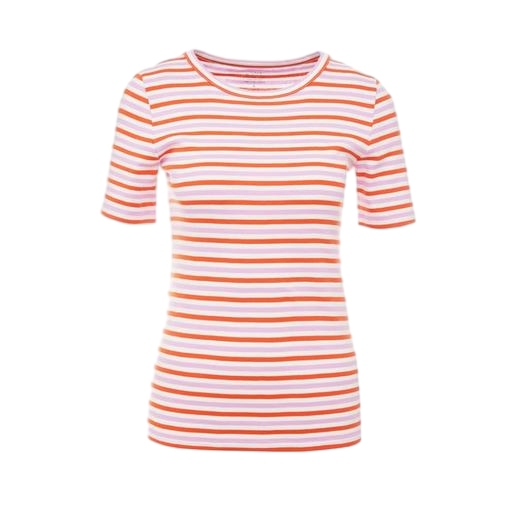
pink striped shortsleeved t-shirt, striped tight fitting tee, multicolor stretch tee, white background